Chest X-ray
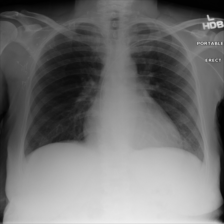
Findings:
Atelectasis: negative
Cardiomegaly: negative
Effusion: negative
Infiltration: negative
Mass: negative
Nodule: negative
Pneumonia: negative
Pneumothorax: negative
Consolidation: negative
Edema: negative
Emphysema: negative
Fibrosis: negative
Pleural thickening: negative
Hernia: negative